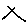
Label: line